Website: crate-barrel
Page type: gifting
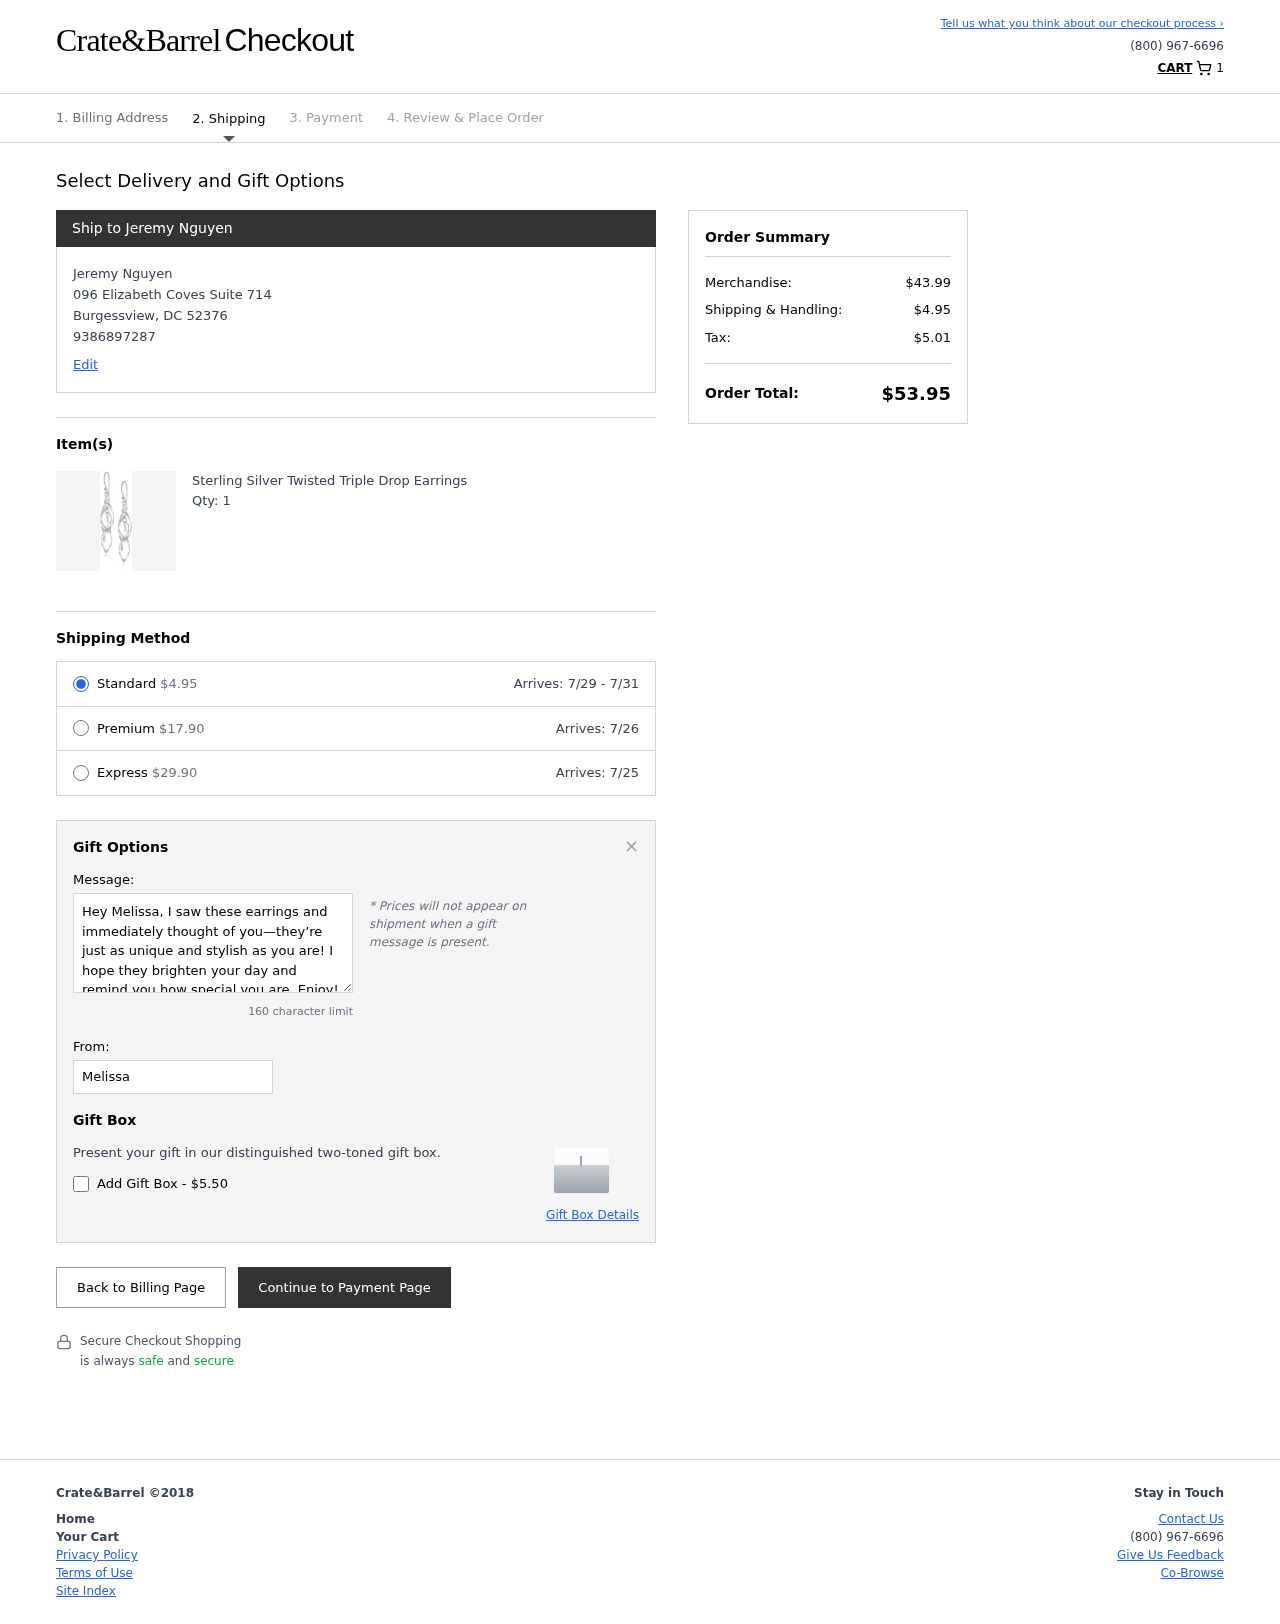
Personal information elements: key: PII_CITY
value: Burgessview
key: PII_FULLNAME
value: Jeremy Nguyen
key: PII_GIFT_FIRSTNAME
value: Melissa
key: PII_GIFT_MESSAGE
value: Hey Melissa, I saw these earrings and immediately thought of you—they’re just as unique and stylish as you are! I hope they brighten your day and remind you how special you are. Enjoy!
Jeremy
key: PII_PHONE
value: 9386897287
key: PII_POSTCODE
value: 52376
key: PII_STATE_ABBR
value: DC
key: PII_STREET
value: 096 Elizabeth Coves Suite 714
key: PII_FULLNAME2
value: Jeremy Nguyen
Product elements: key: PRODUCT1_NAME
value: Sterling Silver Twisted Triple Drop Earrings
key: PRODUCT1_QUANTITY
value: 1
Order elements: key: ORDER_NUM_ITEMS
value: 1
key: ORDER_SHIPPING_COST
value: $4.95
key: ORDER_DELIVERY_DATE_RANGE
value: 7/29 - 7/31
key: ORDER_PREMIUM_SHIPPING
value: $17.90
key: ORDER_PREMIUM_DATE
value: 7/26
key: ORDER_EXPRESS_SHIPPING
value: $29.90
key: ORDER_EXPRESS_DATE
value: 7/25
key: ORDER_SUBTOTAL
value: $43.99
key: ORDER_TAX
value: $5.01
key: ORDER_TOTAL
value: $53.95